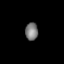
Tissue: lung
Cell type: Endothelial cells
Senescence score: 0.6135
Nuclear area (px): 217
Mean DAPI intensity: 124.046